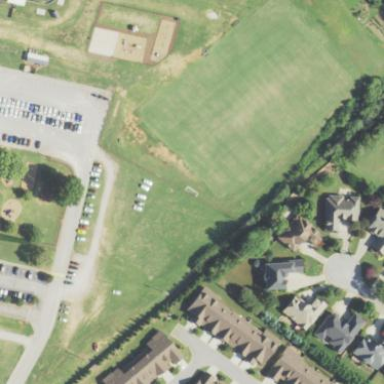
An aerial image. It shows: Soccer pitch designated for leisure and sports activities.